Question:
If you have used the Google+ app on Android you must have noticed the comments on posts are animated to show comments one by one using a animation on each ListView item.
I want to achieve this type of animation for certain views like TextView, etc within each of my ListView item.
I can achieve the fadeIn and fadeOut animation part but the problem is where do I put the animation code for it to .
Any help would be appreciated. Thanks in advance.
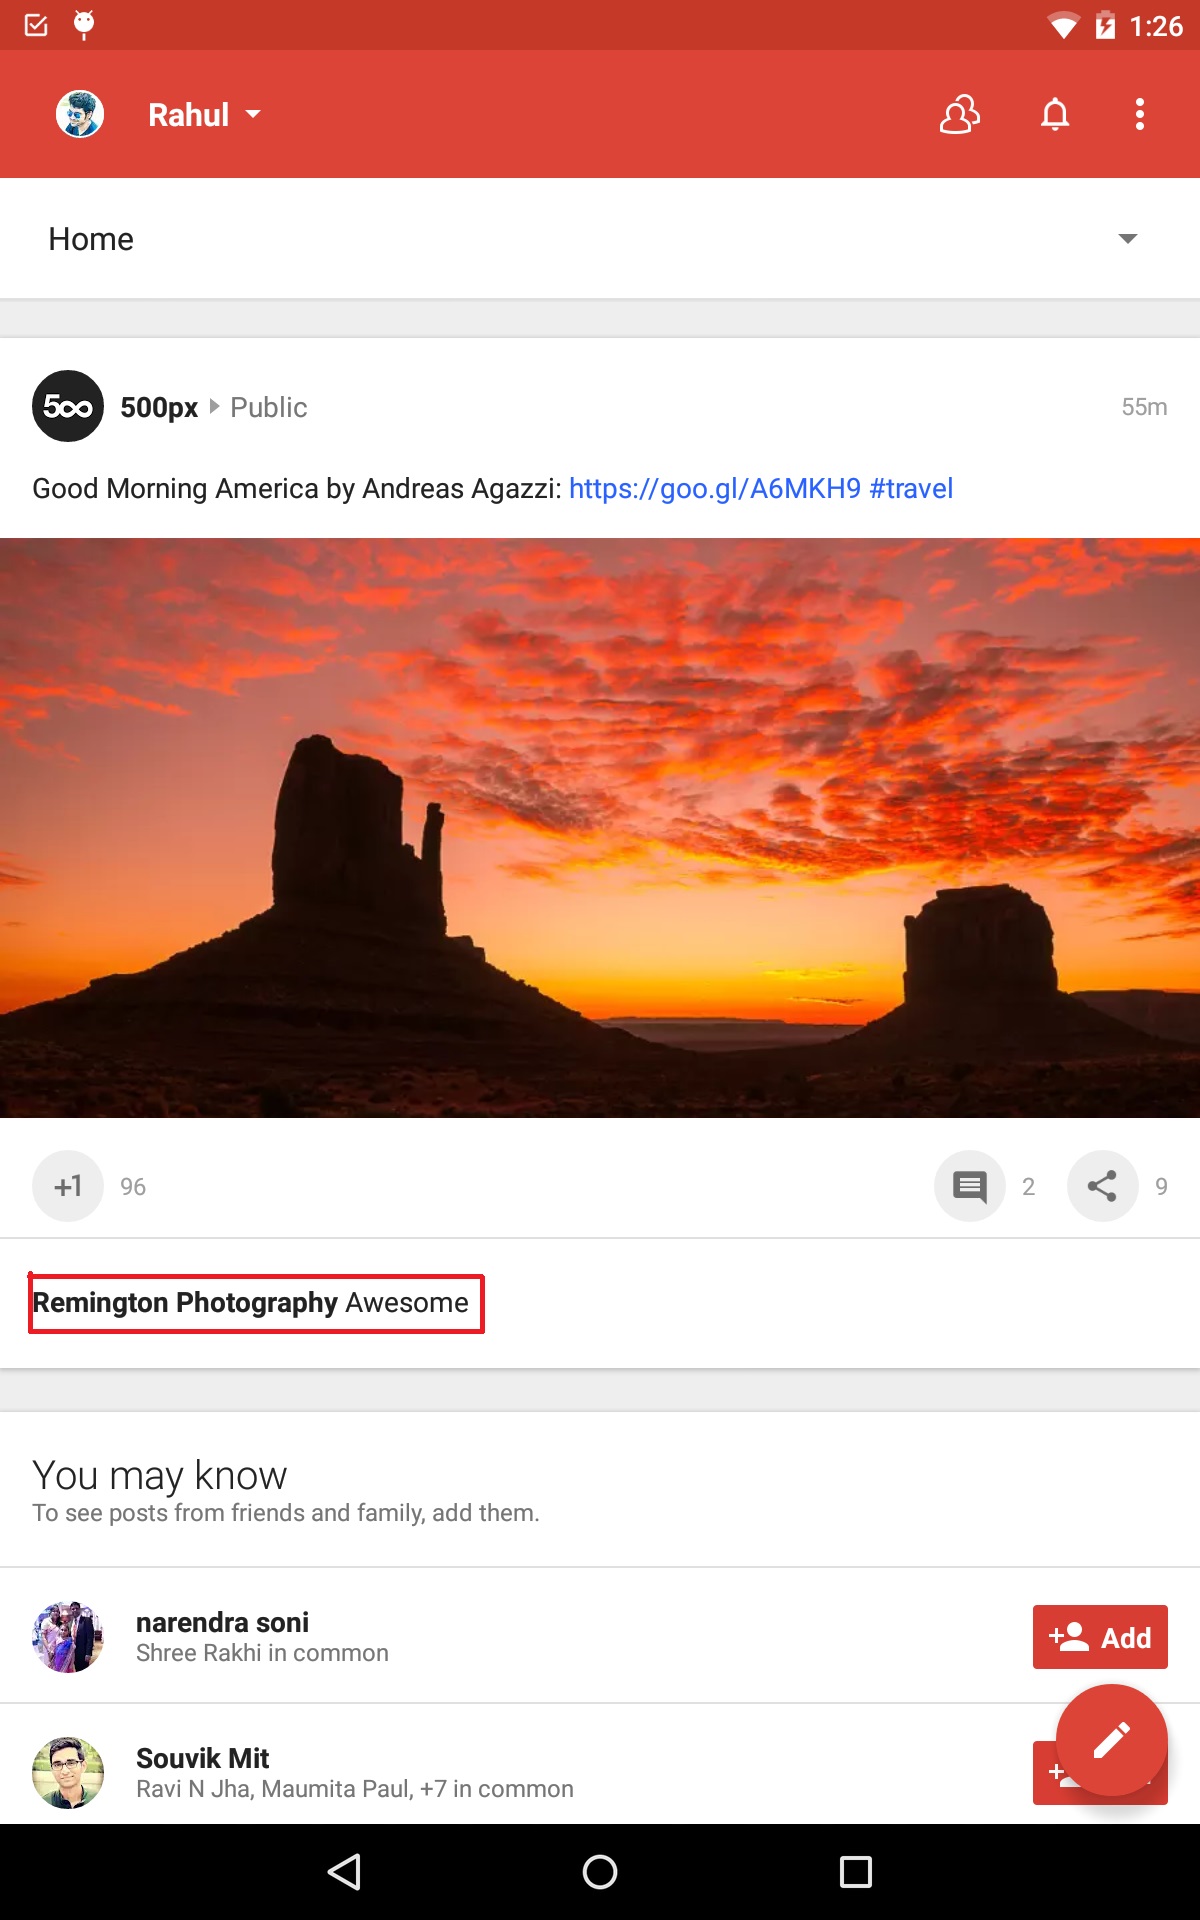
Answer: Please use a 'BaseAdapter' and put the necessary animation codes in your 'getView()' method.
Just inflate the views and start the animations when the views are inflated for the first time. (Hint - when 'convertView == null')
Use the pattern to hold each of the elements of the single list item uniquely and start animations no any 'View' you need inside each list item.
To start animations, create an animation in XML and start the animation like this,
'''
Animation anim = AnimationUtils.loadAnimation(this, R.anim.slide_up);
anim.setInterpolator(new DecelerateInterpolator());
anim.setDuration(500);
anim.setStartOffset(100);
anim.setAnimationListener(new Animation.AnimationListener() {
@Override
public void onAnimationStart(Animation animation) {
}
@Override
public void onAnimationEnd(Animation animation) {
progress.setVisibility(View.INVISIBLE);
}
@Override
public void onAnimationRepeat(Animation animation) {
}
});
progress.startAnimation(anim);
'''
To give you an idea on how to create animations in XML,
'''
<?xml version="1.0" encoding="utf-8"?>
<set xmlns:android="http://schemas.android.com/apk/res/android">
<alpha
android:duration="200"
android:fromAlpha="1.0"
android:toAlpha="0.0" />
<translate
android:duration="200"
android:fromYDelta="0%p"
android:toYDelta="5%p" />
</set>
'''
You can use an animation set to combine multiple animations together and play them at once.
Please also explore the in greater detail, you will find useful methods like 'setRepeatMode()' and 'setRepeatCount()' which will help you to achieve the desired result.
Moreover, you do not need two separate TextViews, you can do it using one. Just make proper use of the animation listeners.
Hope it helps.